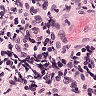
Metastatic tissue present: no